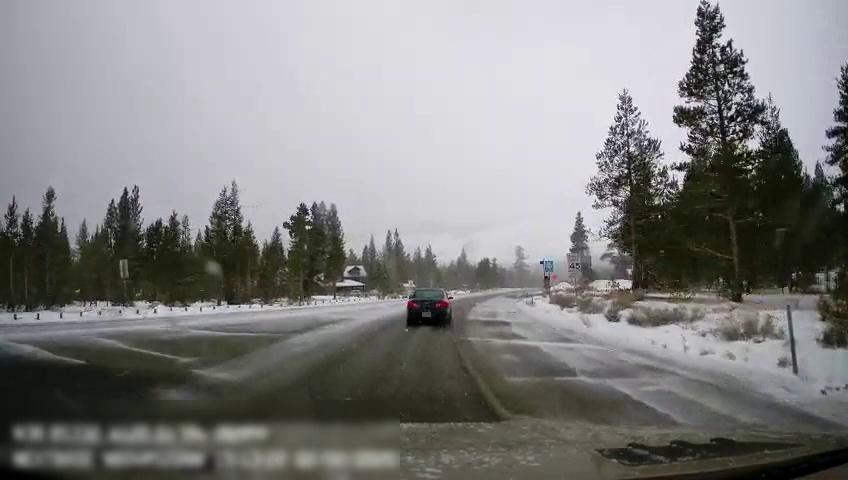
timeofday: Day
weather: Snowy
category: Drivable Space
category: Vehicles | Car
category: Traffic | Signs
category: Traffic | Signs